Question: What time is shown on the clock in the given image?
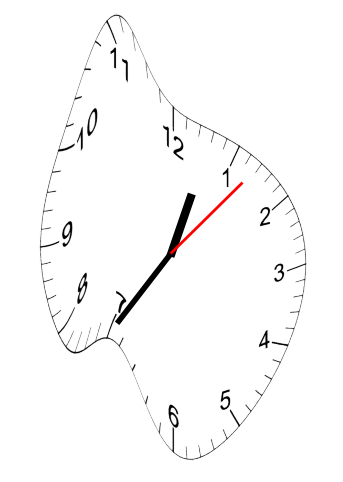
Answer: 12:35:07